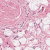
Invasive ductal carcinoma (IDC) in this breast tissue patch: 0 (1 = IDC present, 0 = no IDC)